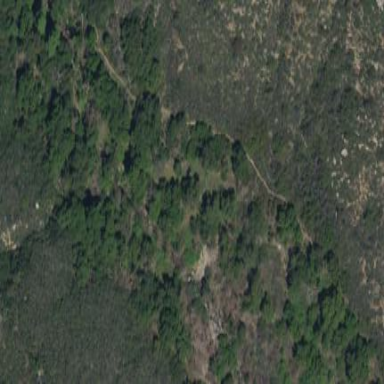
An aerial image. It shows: Lush woodland area covered with trees.